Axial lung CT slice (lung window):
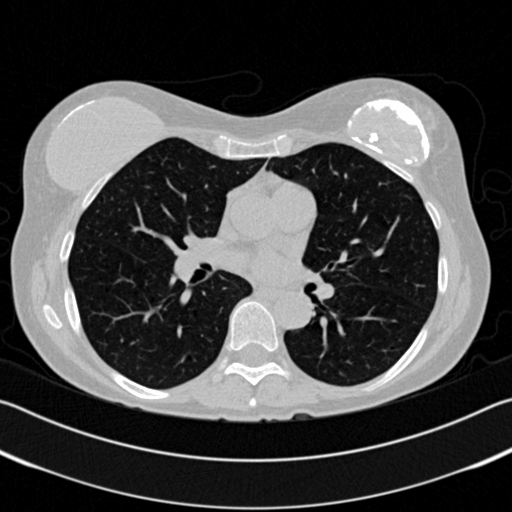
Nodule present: no